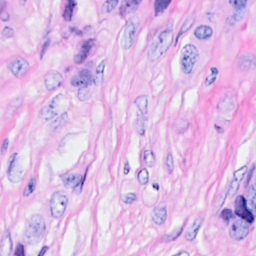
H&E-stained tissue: Breast